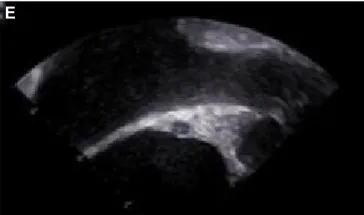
(E) Day 101, the abscess (6.25*4.47 mm) in the atrial septum.
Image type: radiology (ultrasound)